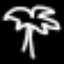
Label: palm tree